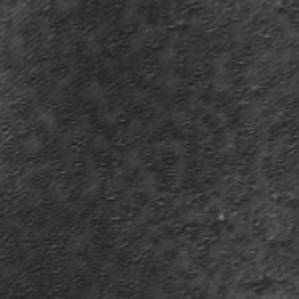
Label: frost